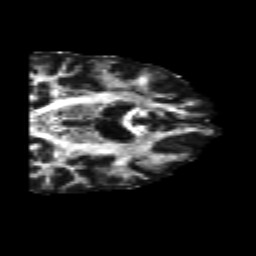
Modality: FA
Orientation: coronal
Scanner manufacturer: siemens
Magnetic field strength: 3 T
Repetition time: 6.8 s
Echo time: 0.093 s